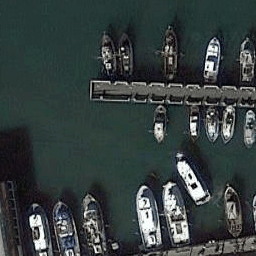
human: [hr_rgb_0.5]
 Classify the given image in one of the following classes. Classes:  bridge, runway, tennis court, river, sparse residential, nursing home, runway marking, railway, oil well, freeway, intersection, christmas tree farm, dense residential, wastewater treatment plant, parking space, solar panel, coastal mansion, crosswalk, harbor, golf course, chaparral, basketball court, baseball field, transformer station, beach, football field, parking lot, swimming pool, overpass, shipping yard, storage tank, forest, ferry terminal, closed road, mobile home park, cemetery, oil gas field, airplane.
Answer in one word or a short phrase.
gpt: harbor